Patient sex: M
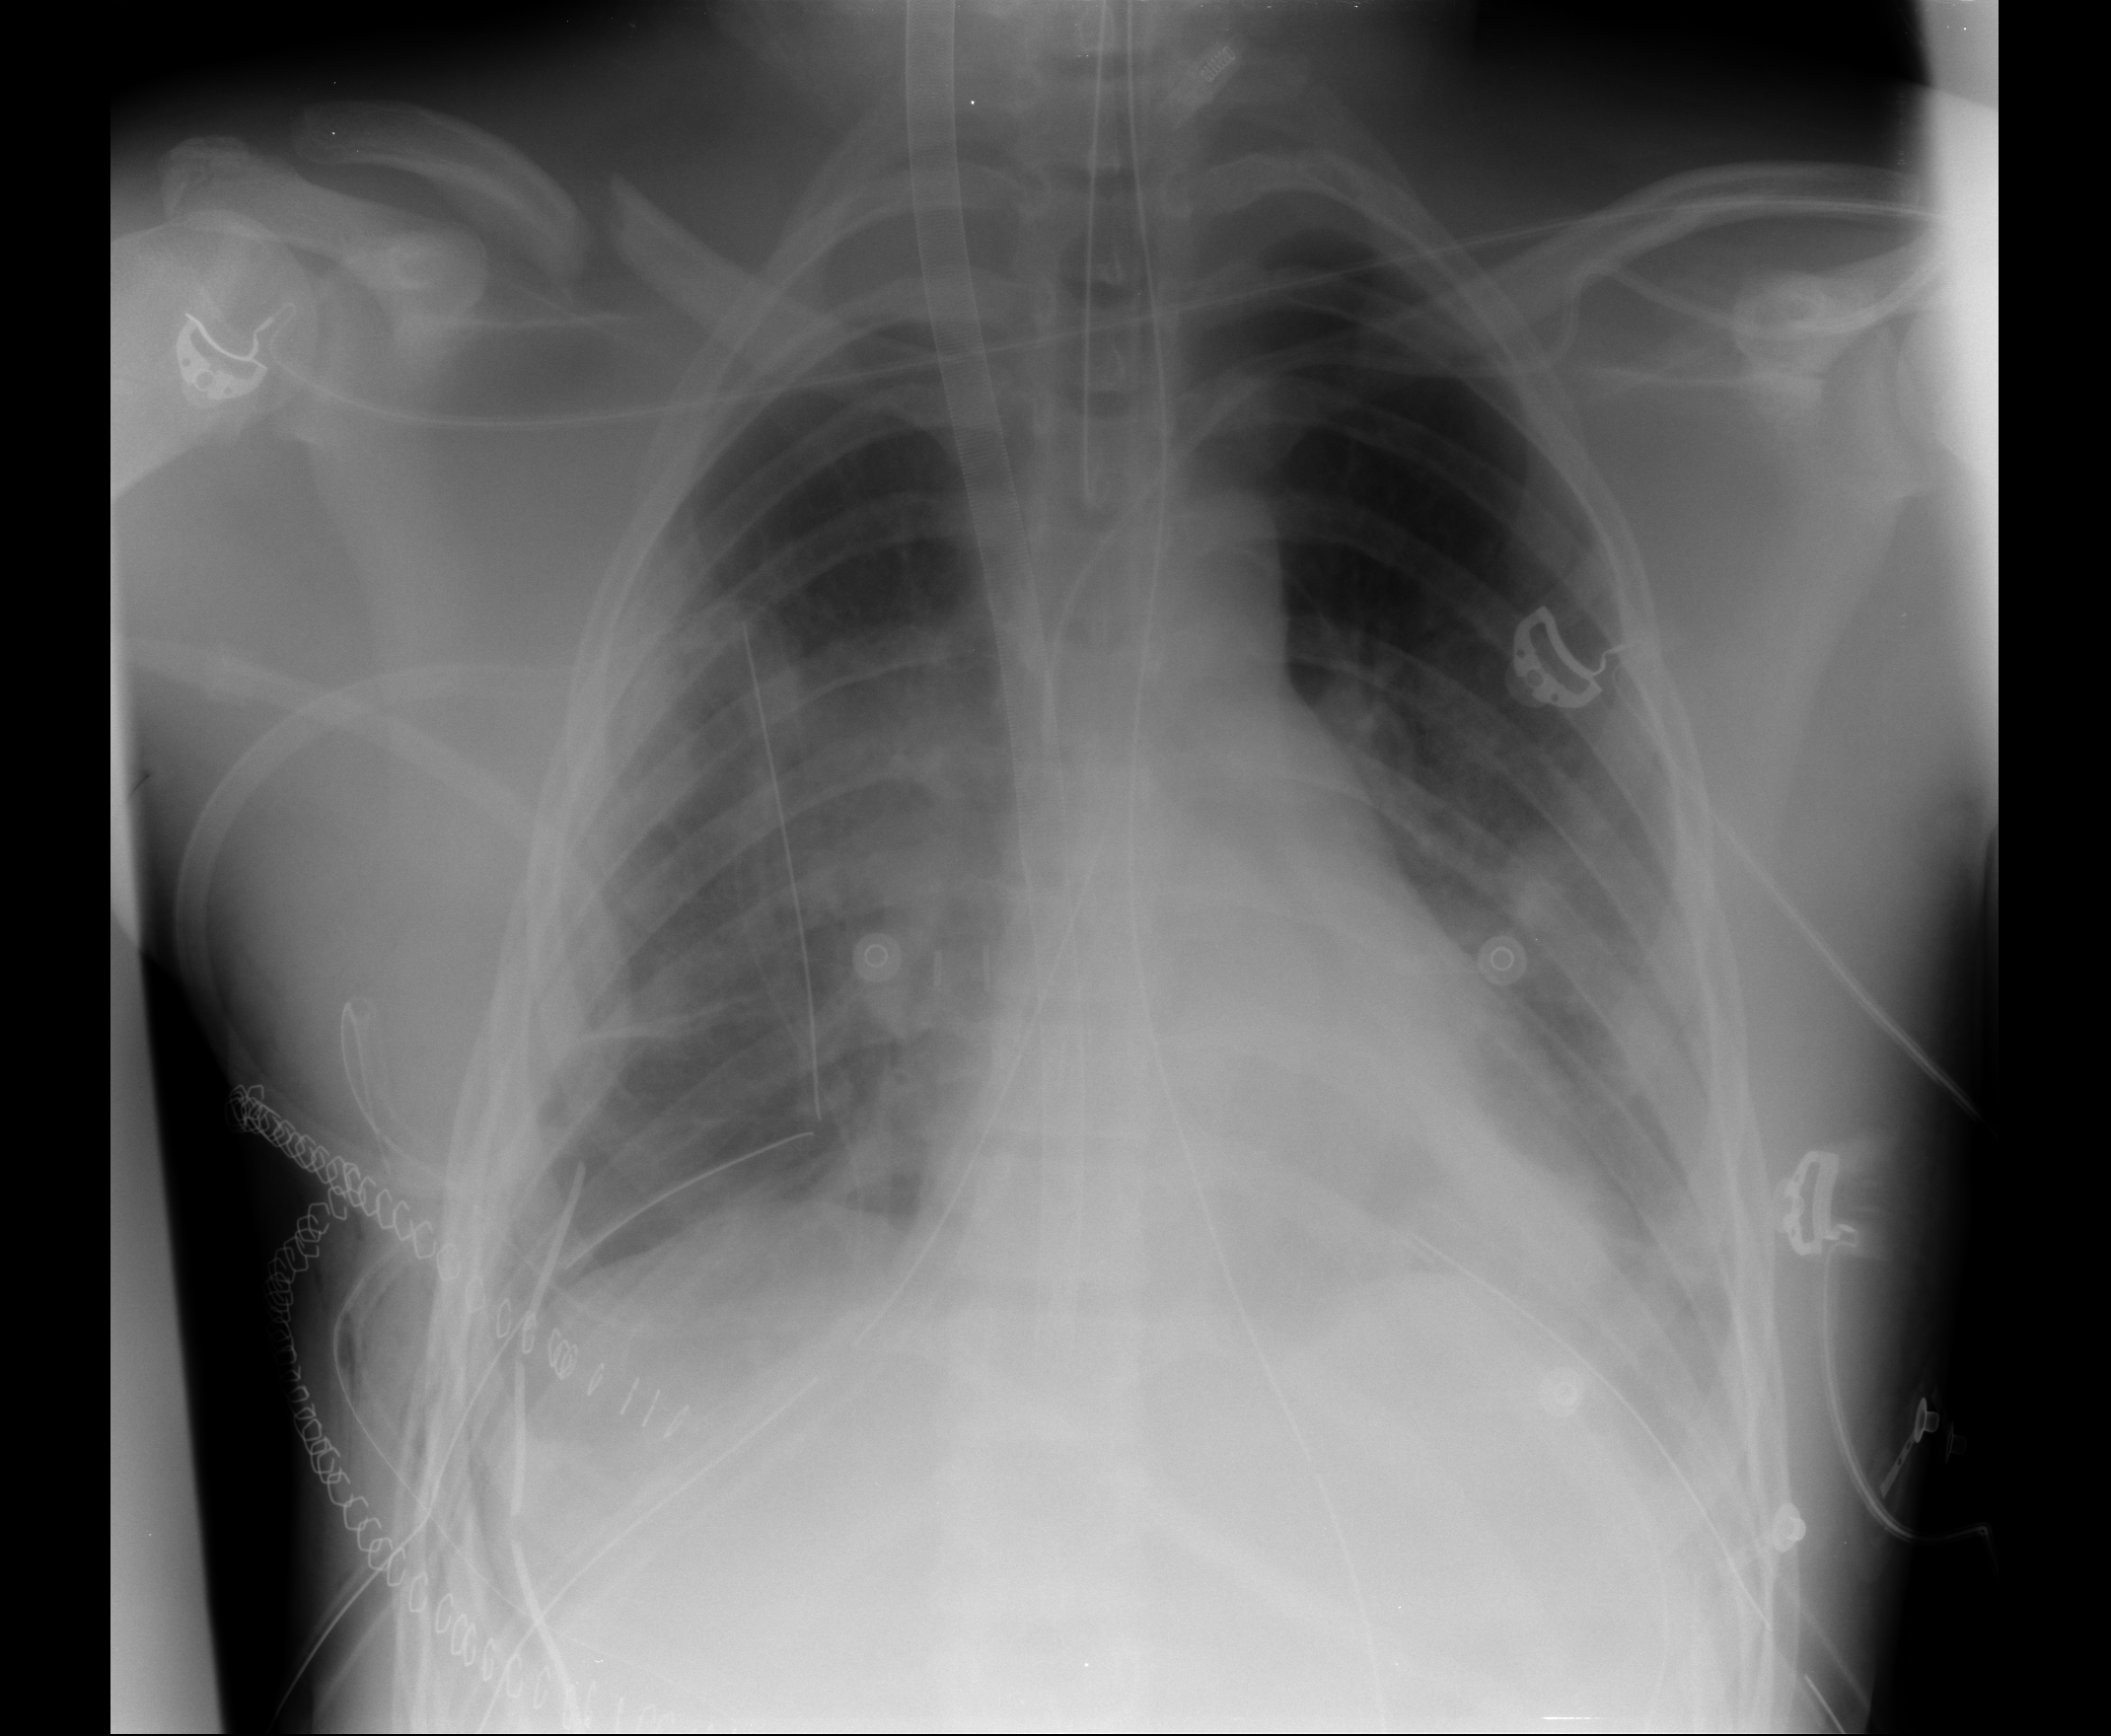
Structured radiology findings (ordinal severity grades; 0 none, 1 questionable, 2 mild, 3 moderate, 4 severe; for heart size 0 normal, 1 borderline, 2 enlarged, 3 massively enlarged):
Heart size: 1
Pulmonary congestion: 1
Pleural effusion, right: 2
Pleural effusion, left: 2
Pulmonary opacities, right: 2
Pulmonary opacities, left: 2
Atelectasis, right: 3
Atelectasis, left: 2